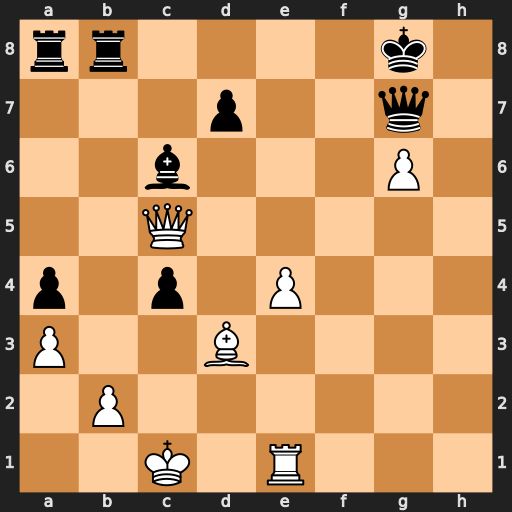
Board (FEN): rr4k1/3p2q1/2b3P1/2Q5/p1p1P3/P2B4/1P6/2K1R3
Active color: w
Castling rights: -
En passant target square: -
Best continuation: Bxc4+ d5 Bxd5+ Bxd5 Qxd5+ Kf8 Rf1+